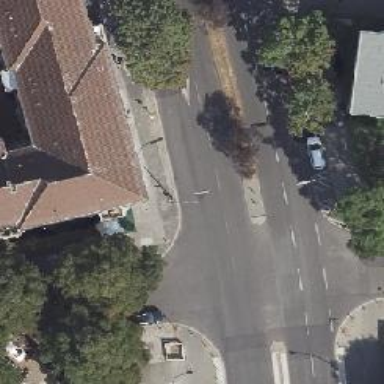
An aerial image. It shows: Unmarked crossing with pedestrian island.